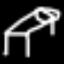
Label: bed